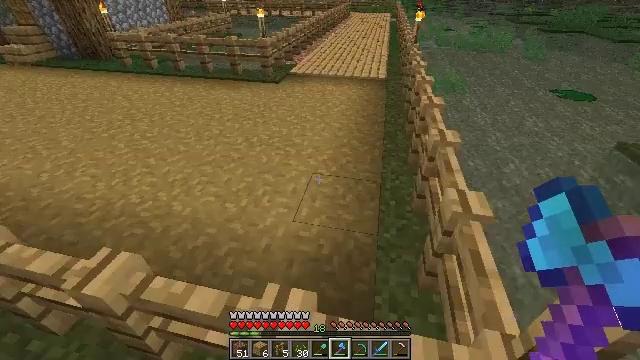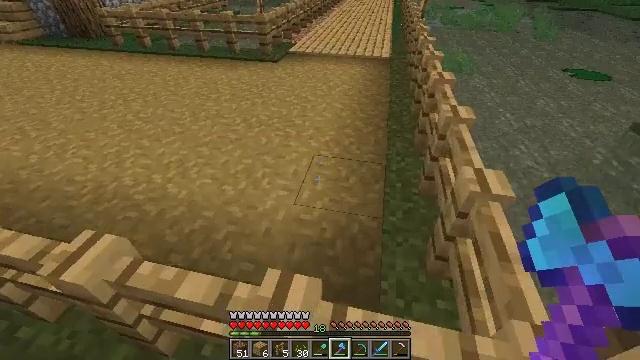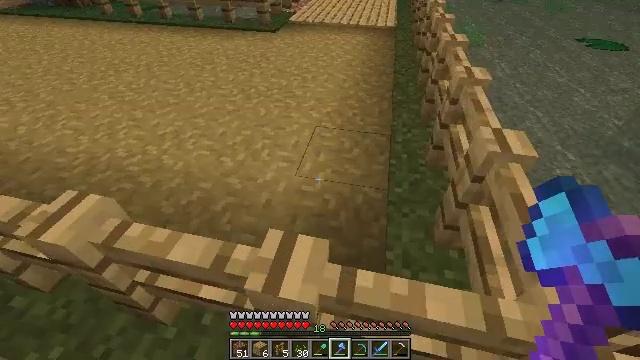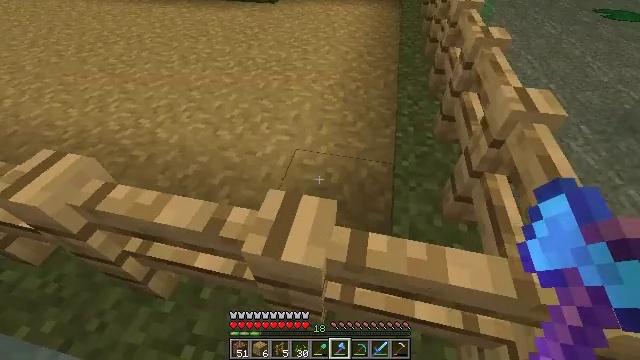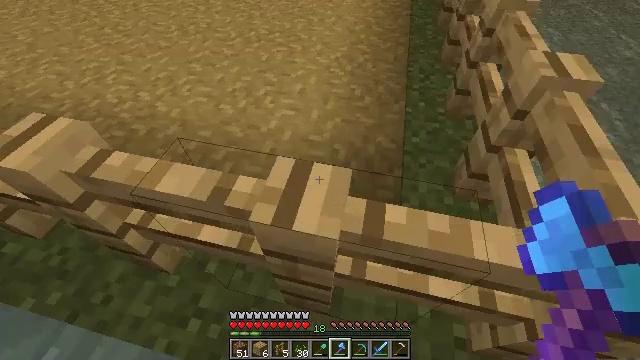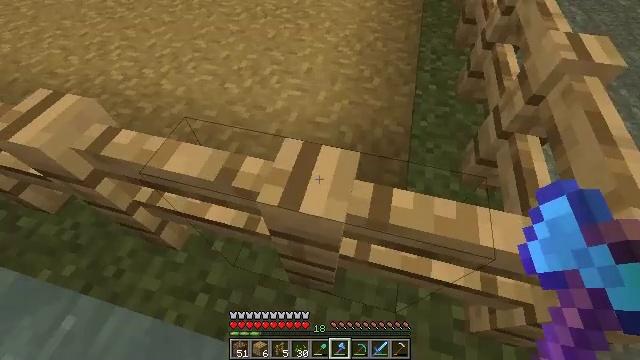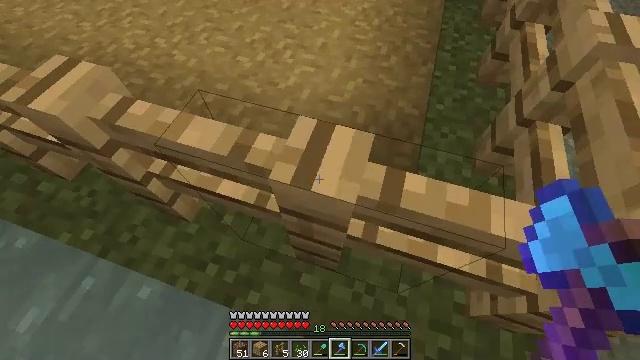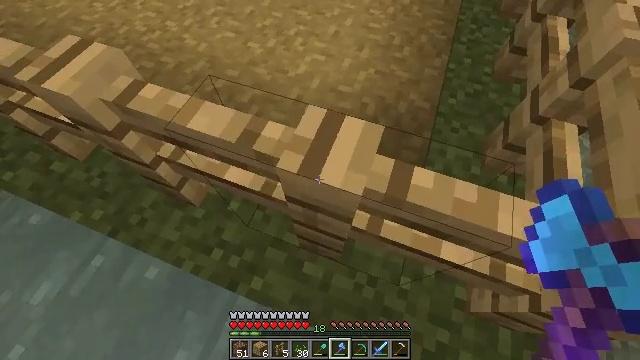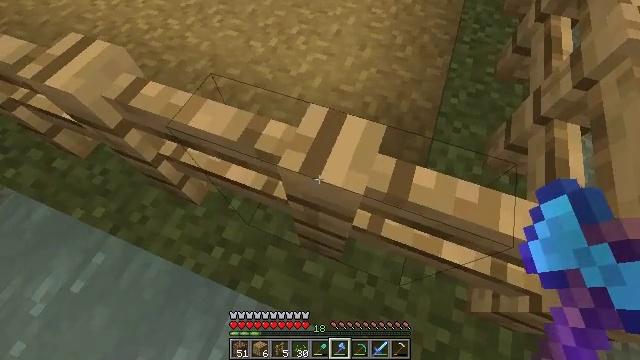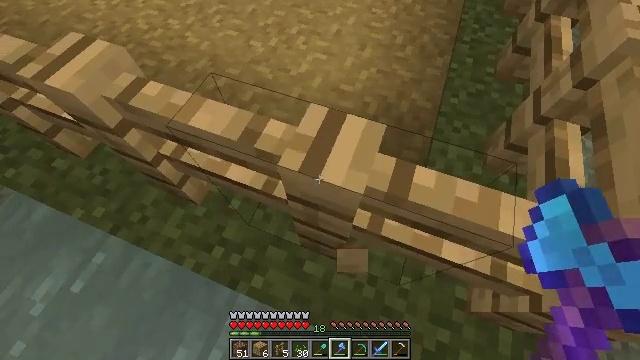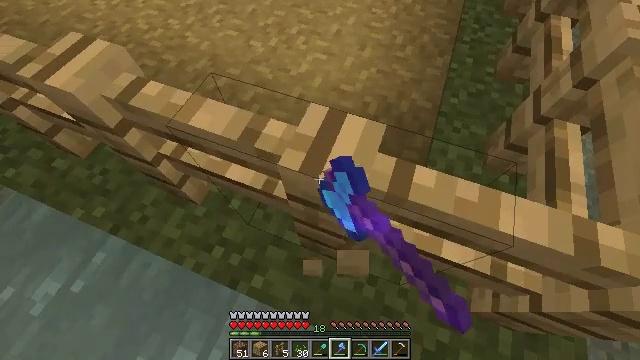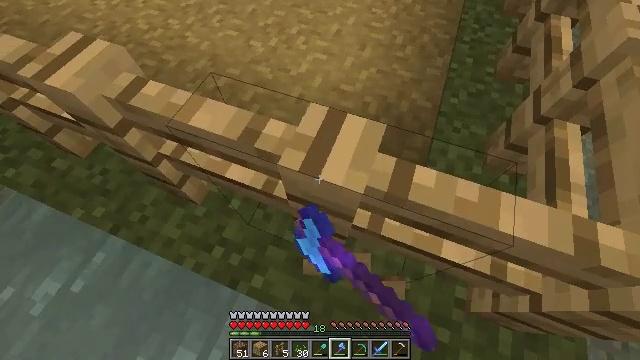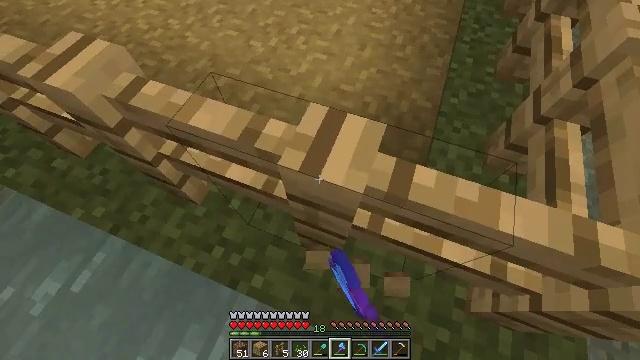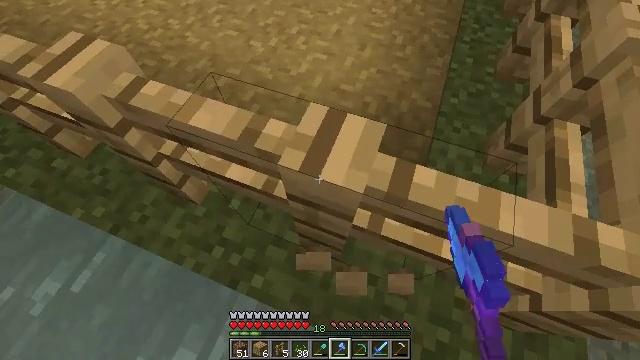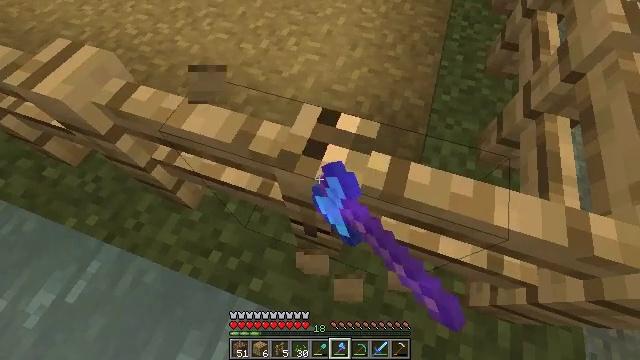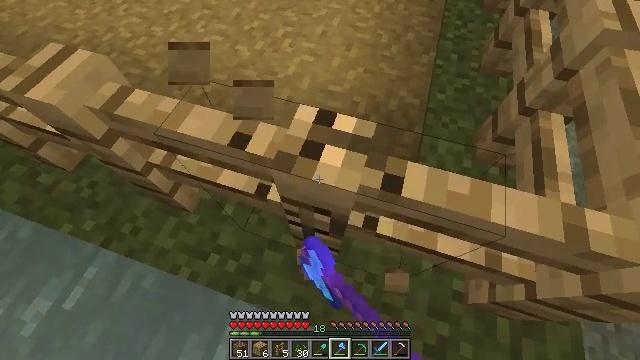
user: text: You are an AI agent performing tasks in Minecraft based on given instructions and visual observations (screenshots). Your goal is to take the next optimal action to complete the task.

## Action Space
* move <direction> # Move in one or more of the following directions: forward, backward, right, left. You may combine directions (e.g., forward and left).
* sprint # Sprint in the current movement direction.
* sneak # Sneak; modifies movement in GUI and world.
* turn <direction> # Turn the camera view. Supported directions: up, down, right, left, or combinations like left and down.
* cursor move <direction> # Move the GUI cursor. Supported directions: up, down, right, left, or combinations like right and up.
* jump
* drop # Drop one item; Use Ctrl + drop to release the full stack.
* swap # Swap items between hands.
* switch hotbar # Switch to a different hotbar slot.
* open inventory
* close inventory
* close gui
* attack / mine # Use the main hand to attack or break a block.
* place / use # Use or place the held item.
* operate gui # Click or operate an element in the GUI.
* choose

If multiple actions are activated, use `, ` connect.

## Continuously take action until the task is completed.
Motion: motion action
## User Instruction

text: Attack the oak fence to collect it.
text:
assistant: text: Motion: move forward, turn down, jump
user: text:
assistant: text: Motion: turn down, jump
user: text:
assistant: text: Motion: turn down
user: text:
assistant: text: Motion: turn down
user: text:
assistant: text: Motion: turn left and down
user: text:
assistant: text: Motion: turn left and down
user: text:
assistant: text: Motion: turn left and down
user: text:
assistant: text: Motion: no_op
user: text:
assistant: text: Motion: attack / mine
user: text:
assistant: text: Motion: attack / mine
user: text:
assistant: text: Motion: attack / mine
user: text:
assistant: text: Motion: attack / mine
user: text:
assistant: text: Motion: attack / mine
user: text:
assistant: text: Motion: turn right, attack / mine
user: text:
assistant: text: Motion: turn right, attack / mine
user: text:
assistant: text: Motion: attack / mine
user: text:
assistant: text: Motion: attack / mine
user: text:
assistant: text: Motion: attack / mine
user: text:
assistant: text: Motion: attack / mine
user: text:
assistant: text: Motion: attack / mine
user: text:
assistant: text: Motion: attack / mine
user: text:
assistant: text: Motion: attack / mine
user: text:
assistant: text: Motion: attack / mine